Interaction volume radius: 5 \u00c5
Interaction volume height: 30 \u00c5
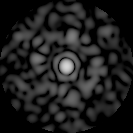
Disorder parameter: 0.8733